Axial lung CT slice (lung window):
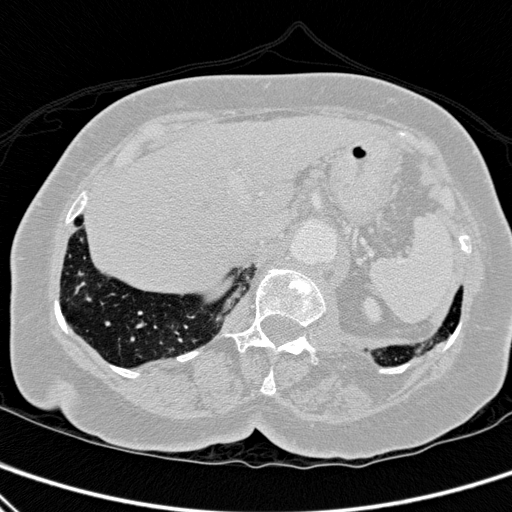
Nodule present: no